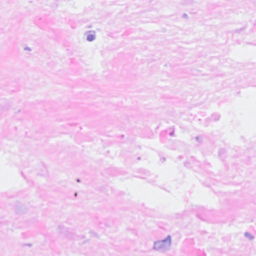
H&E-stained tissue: Breast